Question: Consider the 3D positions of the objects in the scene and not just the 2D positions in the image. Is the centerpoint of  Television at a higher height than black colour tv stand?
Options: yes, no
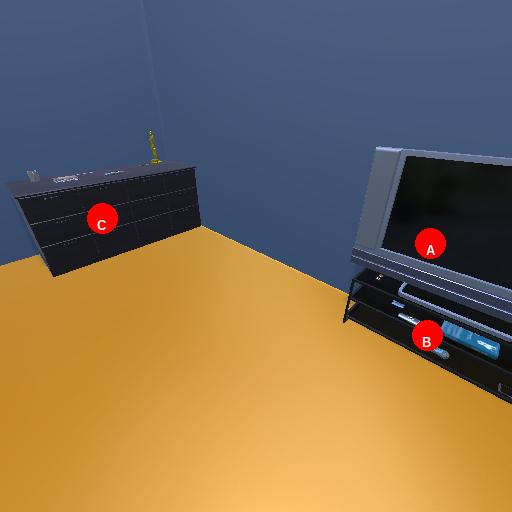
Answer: yes